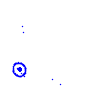
Particle: pion